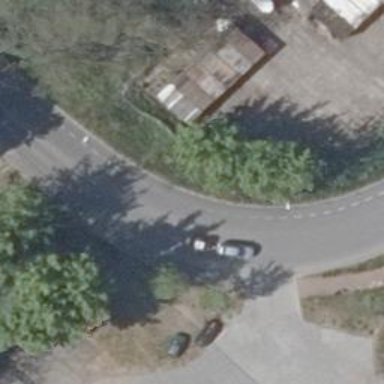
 featuring designated cycle lane on the left."